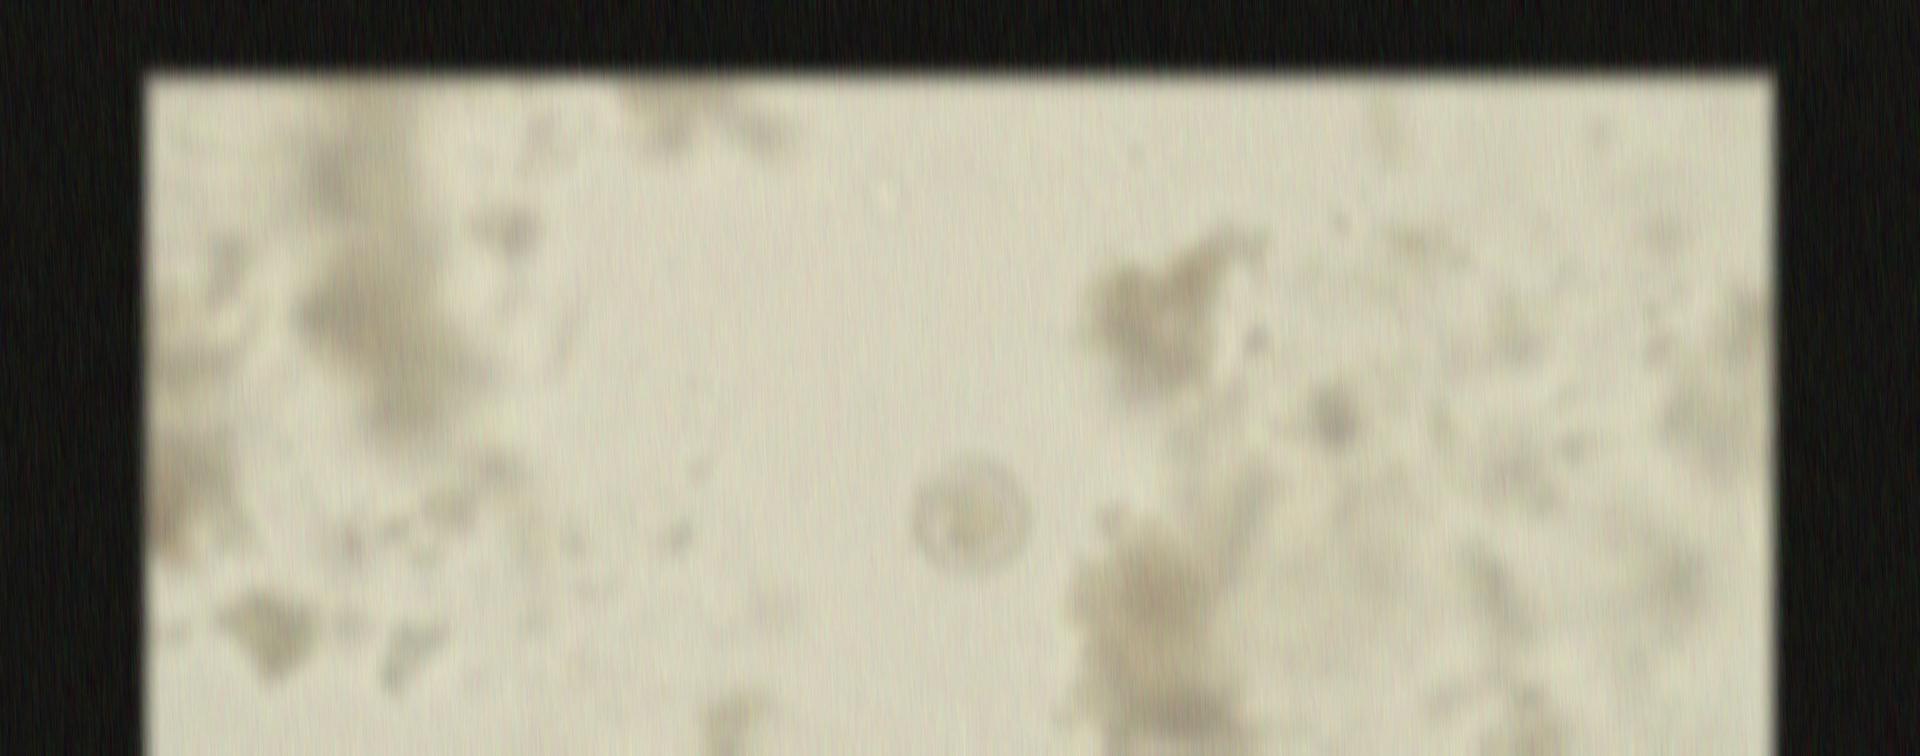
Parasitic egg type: Hymenolepis nana